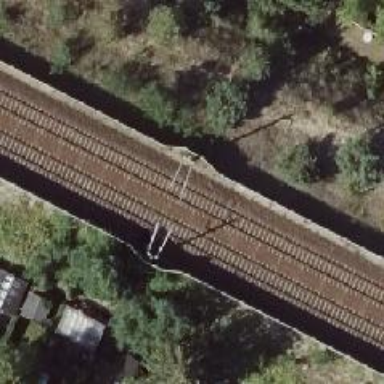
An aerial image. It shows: Milestone along the railway track with catenary mast.